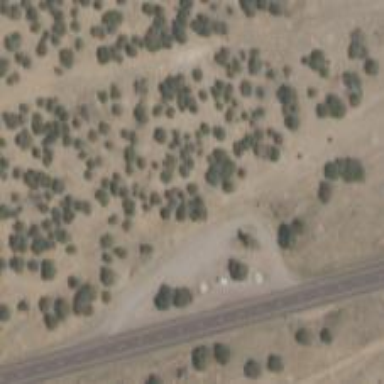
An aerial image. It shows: Rest area on the road.